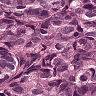
Metastatic tissue present: yes